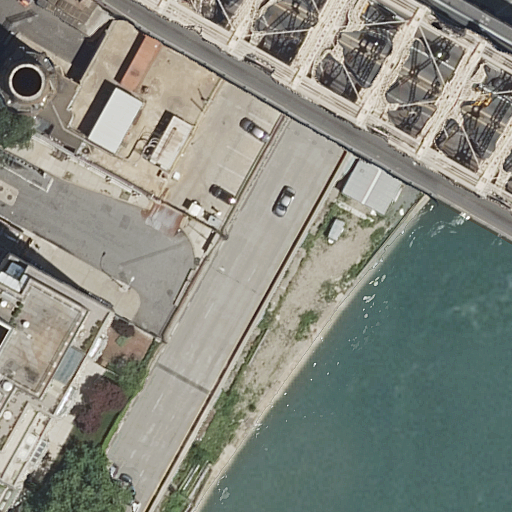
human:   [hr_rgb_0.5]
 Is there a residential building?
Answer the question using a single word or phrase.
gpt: yes

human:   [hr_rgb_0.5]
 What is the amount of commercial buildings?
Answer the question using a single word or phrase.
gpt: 0

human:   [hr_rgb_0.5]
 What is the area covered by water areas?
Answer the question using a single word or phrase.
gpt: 1972m2

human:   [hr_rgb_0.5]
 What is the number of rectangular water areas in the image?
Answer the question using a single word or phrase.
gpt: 1

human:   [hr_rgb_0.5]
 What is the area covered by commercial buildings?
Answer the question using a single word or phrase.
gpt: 0m2

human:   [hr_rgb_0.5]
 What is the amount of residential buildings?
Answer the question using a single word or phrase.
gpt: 3

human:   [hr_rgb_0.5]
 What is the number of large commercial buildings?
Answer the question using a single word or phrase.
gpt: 0

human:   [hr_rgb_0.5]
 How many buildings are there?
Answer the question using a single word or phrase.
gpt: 3

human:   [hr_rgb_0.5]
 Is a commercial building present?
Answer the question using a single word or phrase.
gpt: no

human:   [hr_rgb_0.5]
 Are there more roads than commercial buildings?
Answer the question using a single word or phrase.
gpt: yes

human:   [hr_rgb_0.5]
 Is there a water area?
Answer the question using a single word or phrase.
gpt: yes

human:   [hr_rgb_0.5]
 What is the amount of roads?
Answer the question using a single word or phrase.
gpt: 14

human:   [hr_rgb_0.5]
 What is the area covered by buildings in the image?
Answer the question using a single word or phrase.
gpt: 1623m2

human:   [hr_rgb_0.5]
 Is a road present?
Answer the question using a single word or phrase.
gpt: yes

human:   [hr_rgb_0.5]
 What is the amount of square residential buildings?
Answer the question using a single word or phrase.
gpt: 0

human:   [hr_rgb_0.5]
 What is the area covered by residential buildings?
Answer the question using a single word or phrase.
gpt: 1623m2

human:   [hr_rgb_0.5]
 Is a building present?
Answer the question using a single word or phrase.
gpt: yes

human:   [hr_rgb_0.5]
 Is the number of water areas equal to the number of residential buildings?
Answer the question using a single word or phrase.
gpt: no

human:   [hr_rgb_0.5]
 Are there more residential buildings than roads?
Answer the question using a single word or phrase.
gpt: no

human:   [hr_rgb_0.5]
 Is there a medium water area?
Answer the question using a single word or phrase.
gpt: no

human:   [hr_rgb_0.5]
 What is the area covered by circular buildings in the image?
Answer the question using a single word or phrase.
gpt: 0m2

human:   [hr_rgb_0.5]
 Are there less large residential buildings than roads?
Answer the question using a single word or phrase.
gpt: yes

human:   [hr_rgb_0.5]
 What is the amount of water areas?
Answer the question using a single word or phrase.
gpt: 1

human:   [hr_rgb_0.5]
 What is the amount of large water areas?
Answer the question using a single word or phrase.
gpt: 1

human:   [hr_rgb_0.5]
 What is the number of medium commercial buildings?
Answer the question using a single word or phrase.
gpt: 0

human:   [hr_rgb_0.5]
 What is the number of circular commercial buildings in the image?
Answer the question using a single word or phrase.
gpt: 0

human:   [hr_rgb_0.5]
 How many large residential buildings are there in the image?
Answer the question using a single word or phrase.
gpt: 1

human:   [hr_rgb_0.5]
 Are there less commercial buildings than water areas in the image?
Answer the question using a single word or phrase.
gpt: yes

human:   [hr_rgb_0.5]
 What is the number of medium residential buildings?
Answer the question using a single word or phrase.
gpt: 1

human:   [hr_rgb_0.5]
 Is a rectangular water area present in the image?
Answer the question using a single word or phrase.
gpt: yes

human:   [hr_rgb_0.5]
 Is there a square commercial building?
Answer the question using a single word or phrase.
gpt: no

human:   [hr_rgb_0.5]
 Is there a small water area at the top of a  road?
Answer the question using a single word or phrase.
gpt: no

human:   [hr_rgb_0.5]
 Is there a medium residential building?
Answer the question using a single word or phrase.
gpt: yes

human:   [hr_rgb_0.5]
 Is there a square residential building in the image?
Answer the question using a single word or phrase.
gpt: no

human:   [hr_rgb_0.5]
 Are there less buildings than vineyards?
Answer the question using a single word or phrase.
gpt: no

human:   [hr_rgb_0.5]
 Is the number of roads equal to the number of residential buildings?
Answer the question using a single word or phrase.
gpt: no

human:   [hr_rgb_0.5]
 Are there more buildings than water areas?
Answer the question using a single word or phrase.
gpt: yes

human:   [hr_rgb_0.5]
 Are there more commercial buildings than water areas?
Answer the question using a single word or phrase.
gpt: no

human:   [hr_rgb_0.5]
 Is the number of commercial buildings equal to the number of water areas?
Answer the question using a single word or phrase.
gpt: no

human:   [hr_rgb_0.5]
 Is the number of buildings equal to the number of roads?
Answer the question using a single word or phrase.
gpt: no

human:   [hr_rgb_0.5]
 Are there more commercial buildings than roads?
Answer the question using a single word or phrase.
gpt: no

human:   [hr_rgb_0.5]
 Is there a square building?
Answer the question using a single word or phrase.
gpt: no

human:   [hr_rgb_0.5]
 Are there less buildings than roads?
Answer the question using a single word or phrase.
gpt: yes

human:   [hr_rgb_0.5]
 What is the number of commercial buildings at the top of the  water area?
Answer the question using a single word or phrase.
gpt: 0

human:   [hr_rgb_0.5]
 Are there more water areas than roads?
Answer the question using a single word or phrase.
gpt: no

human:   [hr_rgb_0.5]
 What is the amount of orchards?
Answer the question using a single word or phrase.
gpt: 0

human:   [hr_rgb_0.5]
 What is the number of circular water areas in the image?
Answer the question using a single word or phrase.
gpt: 0

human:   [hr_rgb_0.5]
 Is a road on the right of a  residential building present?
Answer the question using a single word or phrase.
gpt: yes

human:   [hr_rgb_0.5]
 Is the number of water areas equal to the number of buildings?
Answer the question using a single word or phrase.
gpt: no

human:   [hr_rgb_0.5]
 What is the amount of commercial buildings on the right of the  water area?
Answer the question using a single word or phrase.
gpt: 0

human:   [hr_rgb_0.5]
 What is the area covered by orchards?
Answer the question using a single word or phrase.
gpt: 0m2

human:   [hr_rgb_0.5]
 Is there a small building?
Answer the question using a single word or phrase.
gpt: yes

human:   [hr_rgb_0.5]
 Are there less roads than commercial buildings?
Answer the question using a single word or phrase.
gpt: no

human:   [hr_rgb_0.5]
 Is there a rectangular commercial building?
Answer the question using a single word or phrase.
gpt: no

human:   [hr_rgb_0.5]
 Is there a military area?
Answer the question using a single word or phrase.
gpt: no

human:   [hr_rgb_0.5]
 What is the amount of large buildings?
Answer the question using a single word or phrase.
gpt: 1

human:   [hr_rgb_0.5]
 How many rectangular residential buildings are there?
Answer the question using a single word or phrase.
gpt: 2

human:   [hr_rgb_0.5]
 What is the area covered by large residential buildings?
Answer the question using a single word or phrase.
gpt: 1457m2

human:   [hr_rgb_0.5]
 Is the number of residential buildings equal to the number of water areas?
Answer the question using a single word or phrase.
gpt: no

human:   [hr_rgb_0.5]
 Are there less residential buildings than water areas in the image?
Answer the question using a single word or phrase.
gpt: no

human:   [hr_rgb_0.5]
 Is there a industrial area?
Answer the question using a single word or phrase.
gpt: no

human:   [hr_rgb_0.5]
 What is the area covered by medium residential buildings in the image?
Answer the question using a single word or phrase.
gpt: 150m2

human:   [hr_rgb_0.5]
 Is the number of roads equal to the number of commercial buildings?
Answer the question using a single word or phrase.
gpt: no

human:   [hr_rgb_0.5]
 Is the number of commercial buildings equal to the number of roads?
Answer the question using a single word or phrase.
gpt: no